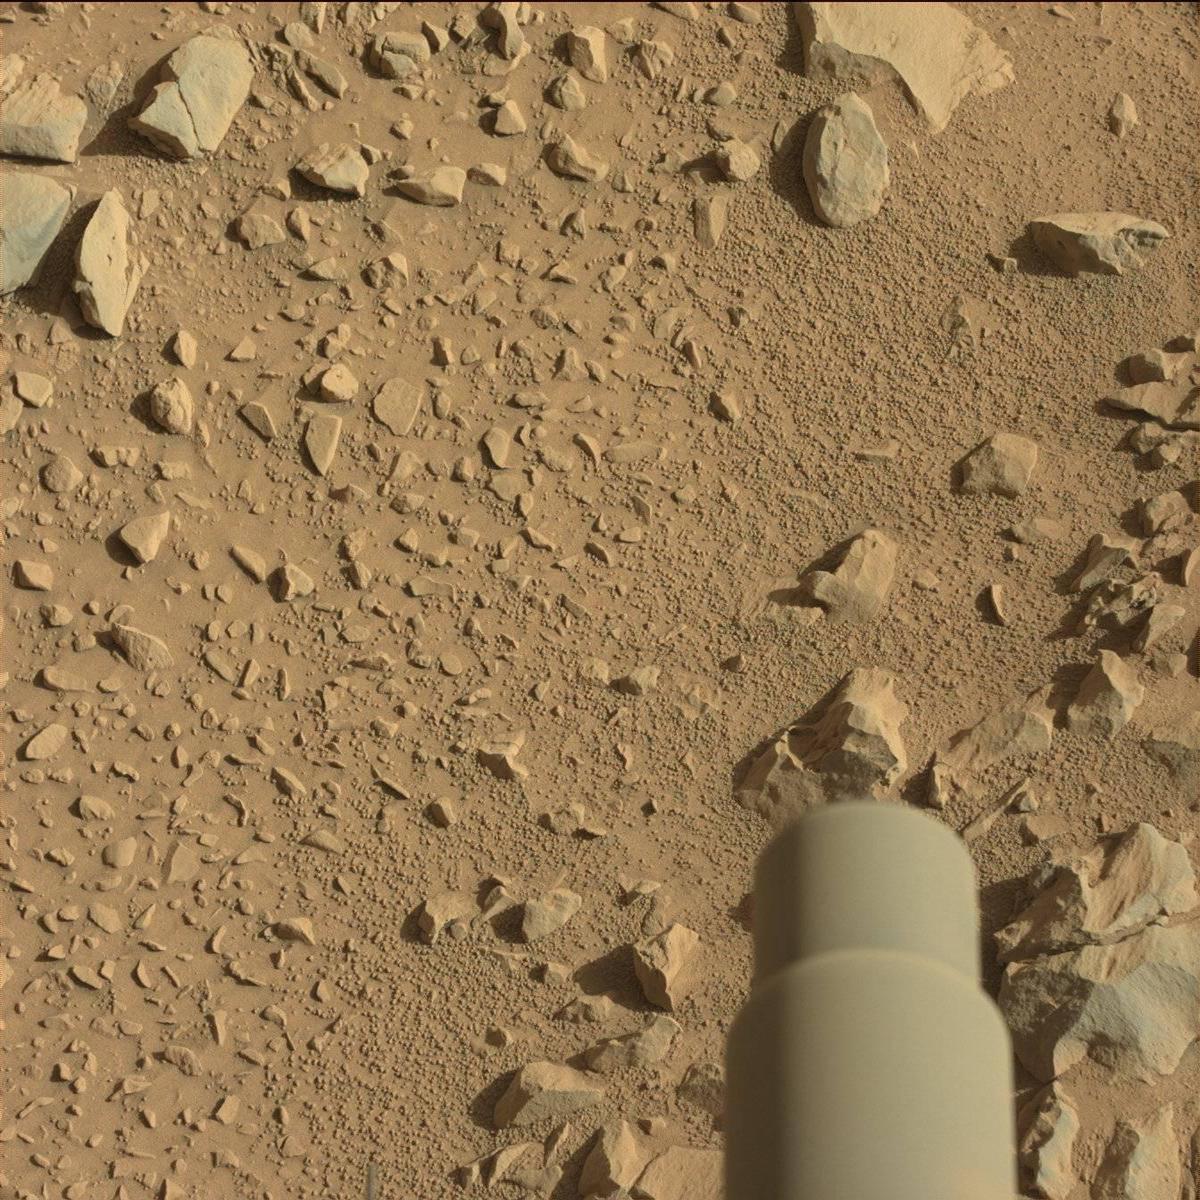
Terrain classes present: Bedrock, Rover, Sand / Soil